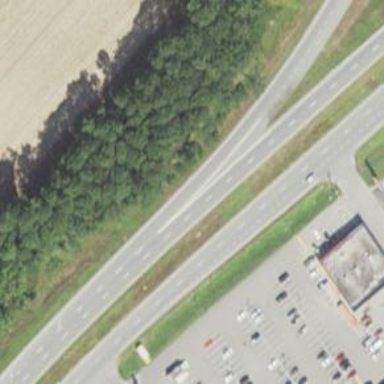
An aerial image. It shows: Motorway link.